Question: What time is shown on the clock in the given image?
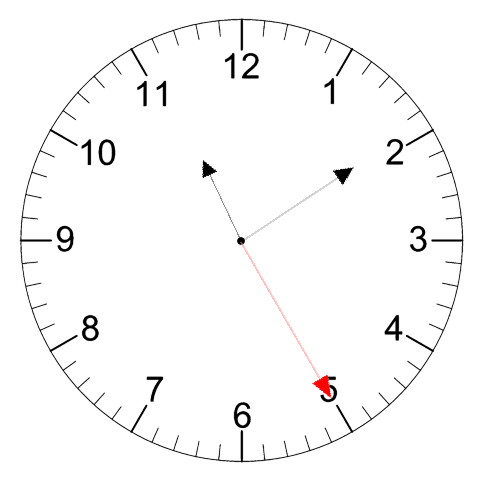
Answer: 11:09:25